Question: when I'm trying to deploy to an IIS7 website using Web Deploy, one of the options is to Mark as an IIS Application on destination.
What does this mean when have it ticked on or off?

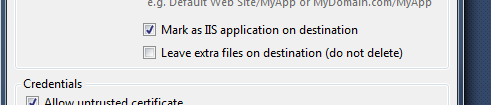
Answer: Here is the relevant text from Oded's reference....
6.If you are not deploying IIS settings, select the Mark as IIS application on destination check box.
This option is not shown if you are deploying IIS settings, because the Web project's IIS application status is one of the IIS settings that is deployed.
You typically select this check box when the Include all IIS settings as configured in IIS Manager check box on the Package/Publish Web tab of the project Properties page is cleared. There are very few scenarios in which you would not want to deploy a Web project as an IIS application on the destination Web server. For example, suppose that the project that you are deploying is not actually a Web application but only contains virtual directory content, such as images, XML files, and so forth. In that case, you might want to clear this check box so that the deployed project is not set up as an IIS application.